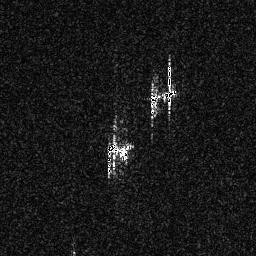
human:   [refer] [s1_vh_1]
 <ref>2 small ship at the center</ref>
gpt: <box>[[57, 33, 69, 39, 0]], [[41, 55, 52, 61, 0]]</box>